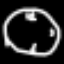
Label: clock